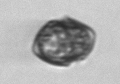
Label: Kryptoperidinium_triquetrum